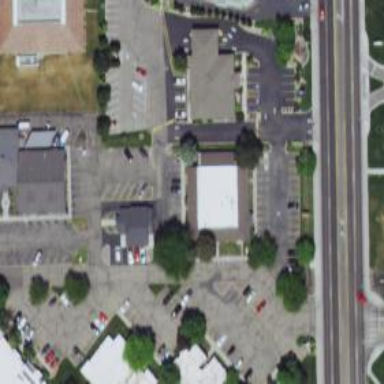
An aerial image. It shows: Retail area.